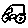
Label: car